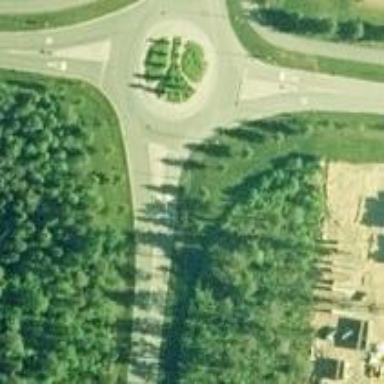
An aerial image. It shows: Tertiary road with asphalt surface leading to roundabout.